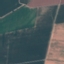
Land use / land cover class: AnnualCrop